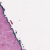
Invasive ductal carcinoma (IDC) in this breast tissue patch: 0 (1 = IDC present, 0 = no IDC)